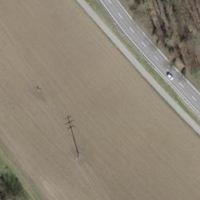
EUNIS habitat code: 25
Species observed at this site:
Lathyrus pratensis